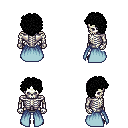
a pixel art fantasy rpg character, male body template, skeleton, overskirt, white pants, black curly afro hairstyle, brown shoes, four views (front, back, left, right), 2x2 character sprite sheet, small pixel art, hard edges, no anti-aliasing